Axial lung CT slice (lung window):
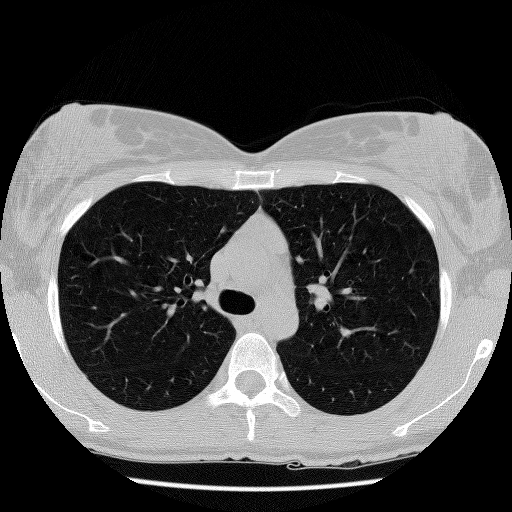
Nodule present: no